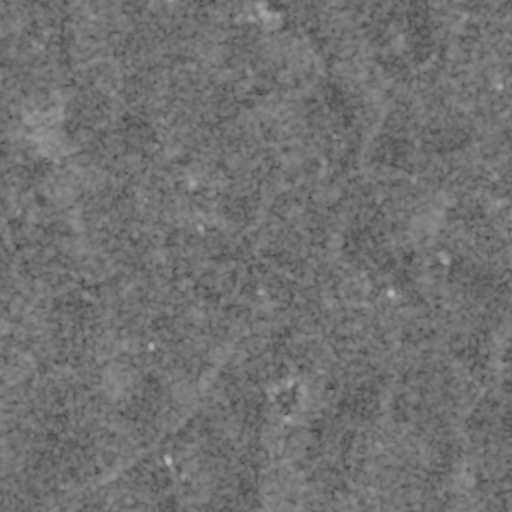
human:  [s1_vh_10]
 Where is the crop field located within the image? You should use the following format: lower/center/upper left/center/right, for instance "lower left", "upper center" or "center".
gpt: The crop field is located in the center right of the image.
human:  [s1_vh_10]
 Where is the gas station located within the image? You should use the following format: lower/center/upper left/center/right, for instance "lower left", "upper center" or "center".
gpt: The gas station is located in the center right of the image.
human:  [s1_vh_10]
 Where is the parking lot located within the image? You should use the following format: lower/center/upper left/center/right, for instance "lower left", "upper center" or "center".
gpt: The parking lot is located in the lower left of the image.
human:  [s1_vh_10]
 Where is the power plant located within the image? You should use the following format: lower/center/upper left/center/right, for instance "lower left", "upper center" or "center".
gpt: There is no power plant in the image.

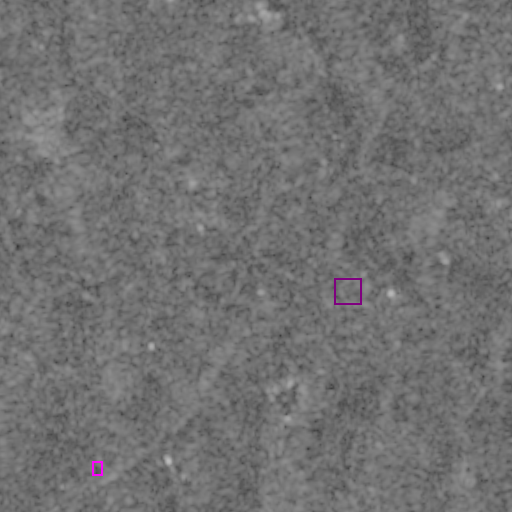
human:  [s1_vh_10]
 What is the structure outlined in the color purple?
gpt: The structure outlined in purple is a crop field.
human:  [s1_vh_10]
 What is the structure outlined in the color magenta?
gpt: The structure outlined in magenta is a parking lot.
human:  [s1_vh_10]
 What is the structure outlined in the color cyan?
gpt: There is no cyan outline.